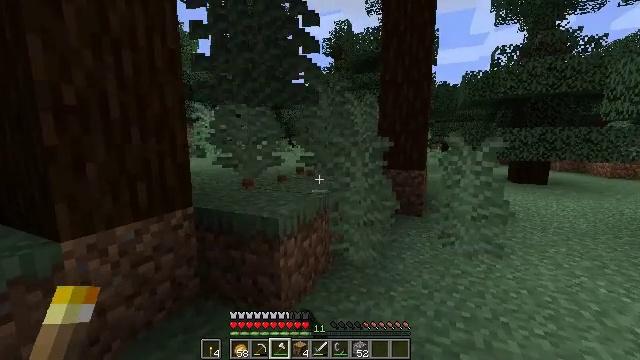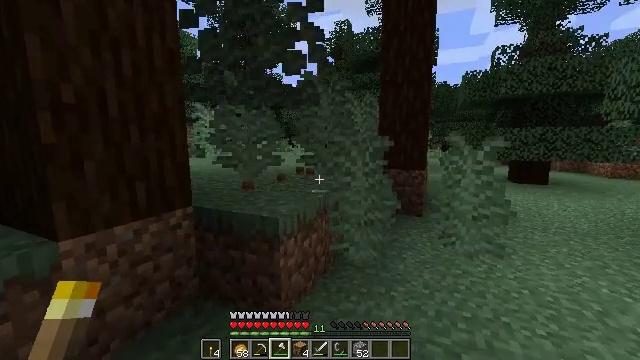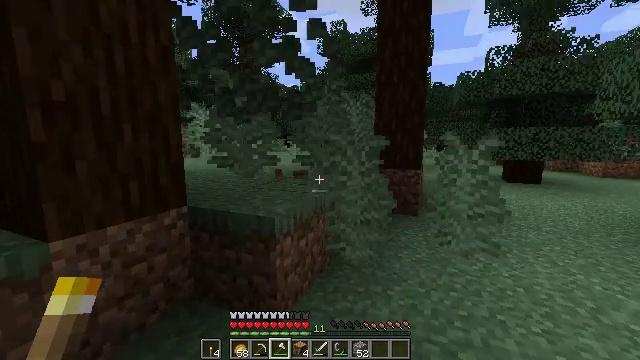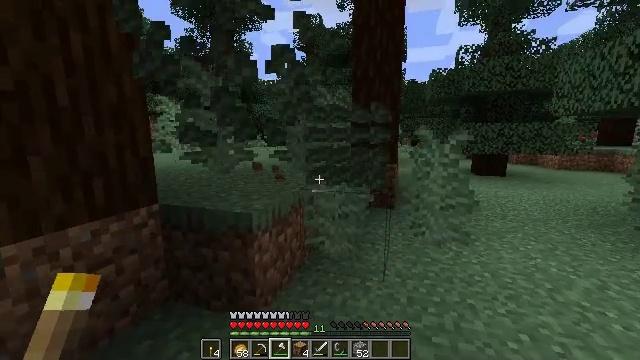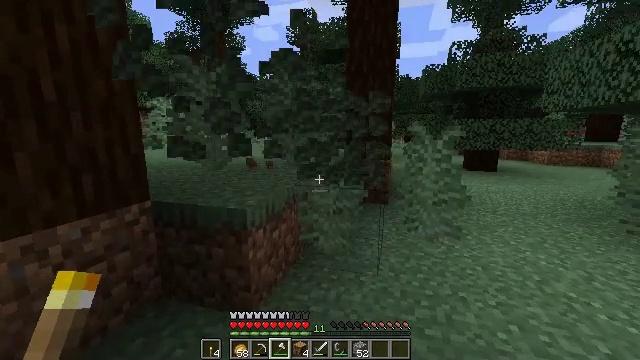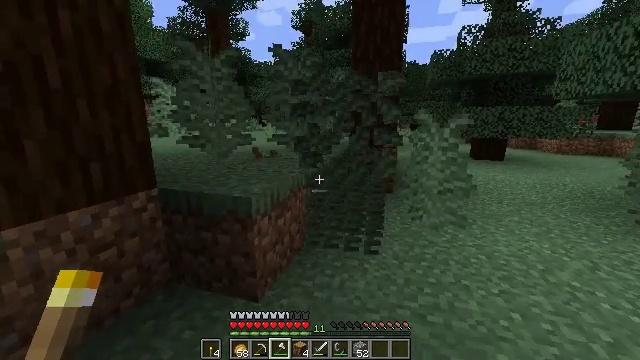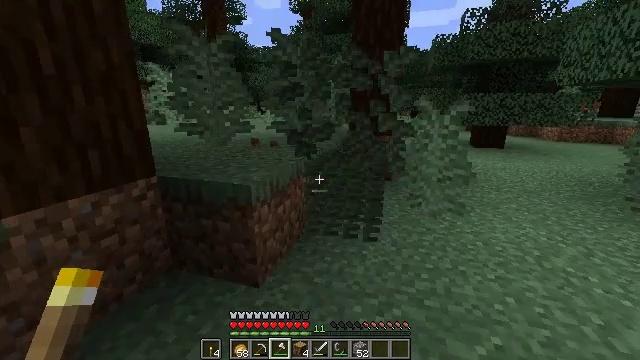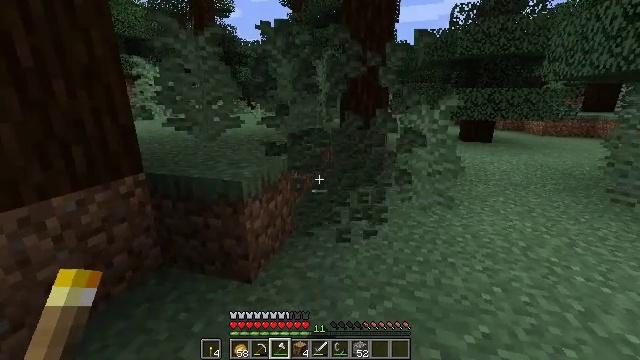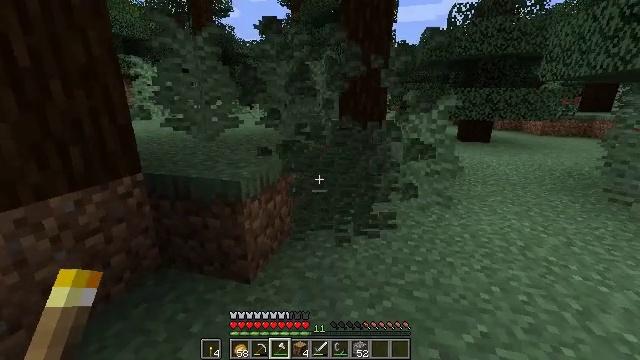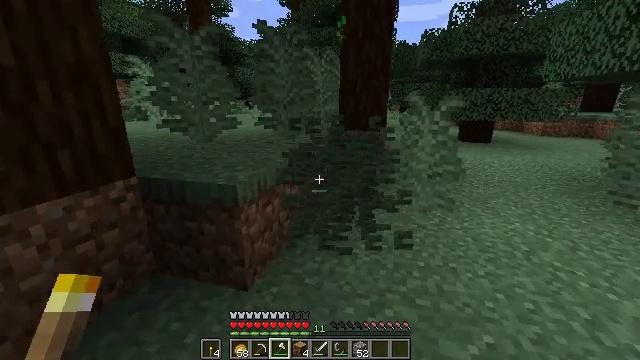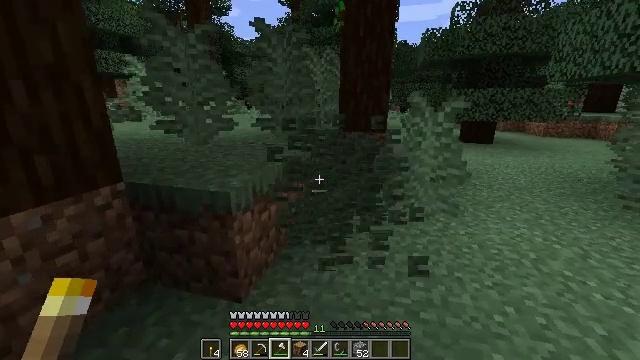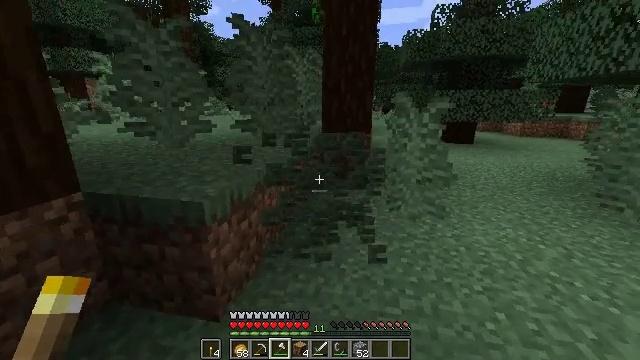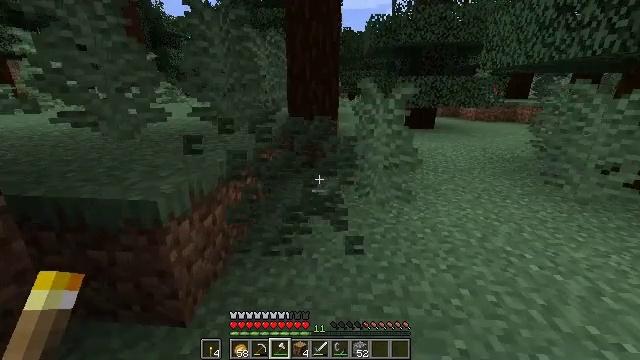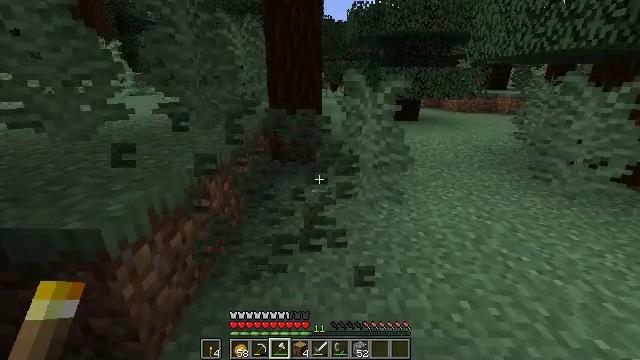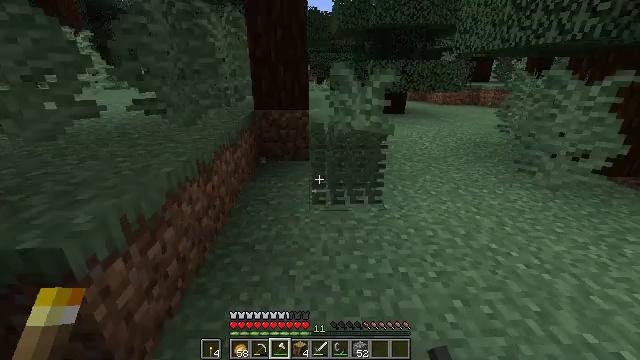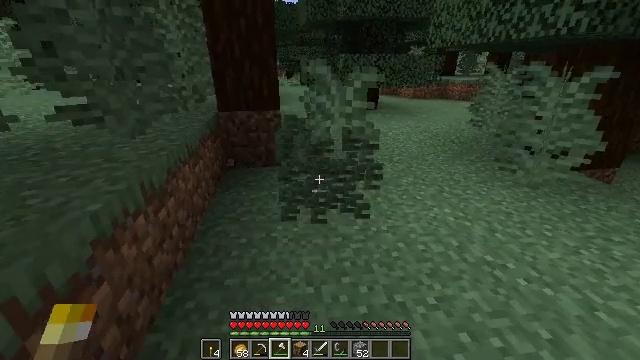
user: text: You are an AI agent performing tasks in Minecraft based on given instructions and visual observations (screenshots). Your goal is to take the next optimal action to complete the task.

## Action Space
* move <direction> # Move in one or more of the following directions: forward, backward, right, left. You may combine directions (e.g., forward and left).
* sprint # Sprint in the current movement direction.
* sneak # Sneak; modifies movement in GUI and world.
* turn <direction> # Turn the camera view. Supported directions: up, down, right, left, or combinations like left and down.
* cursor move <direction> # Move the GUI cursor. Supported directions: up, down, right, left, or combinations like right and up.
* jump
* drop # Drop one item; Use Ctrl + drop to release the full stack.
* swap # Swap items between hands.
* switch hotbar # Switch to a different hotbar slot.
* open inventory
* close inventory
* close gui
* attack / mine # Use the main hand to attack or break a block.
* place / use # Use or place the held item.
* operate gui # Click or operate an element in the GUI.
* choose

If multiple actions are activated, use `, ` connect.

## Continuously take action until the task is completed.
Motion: motion action
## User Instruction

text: Harvest the large fern for decoration.
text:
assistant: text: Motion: attack / mine
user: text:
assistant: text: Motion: attack / mine
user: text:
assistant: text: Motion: turn right and down, attack / mine
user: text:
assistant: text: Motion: turn right
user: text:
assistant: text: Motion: turn left and down, attack / mine
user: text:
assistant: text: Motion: turn down, attack / mine
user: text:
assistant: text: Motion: turn right and down, attack / mine
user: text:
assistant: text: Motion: no_op
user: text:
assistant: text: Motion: move forward, attack / mine
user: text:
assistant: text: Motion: move forward, attack / mine
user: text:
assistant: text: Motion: move forward, turn right, attack / mine
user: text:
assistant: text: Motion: move forward, turn right and down
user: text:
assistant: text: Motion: move forward, turn right and down, attack / mine
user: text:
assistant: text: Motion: move forward, turn right and down, attack / mine
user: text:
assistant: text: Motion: move forward, turn right and down, attack / mine
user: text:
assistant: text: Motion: turn right
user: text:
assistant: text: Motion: attack / mine
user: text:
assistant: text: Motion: attack / mine
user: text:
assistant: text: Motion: turn right, attack / mine
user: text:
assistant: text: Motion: turn right
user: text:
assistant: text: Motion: move forward, turn right and up
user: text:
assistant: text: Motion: move forward, turn right and up
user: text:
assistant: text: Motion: move forward, turn right and up
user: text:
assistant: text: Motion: move forward, attack / mine
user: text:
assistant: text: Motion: move forward, attack / mine
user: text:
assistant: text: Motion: move forward, turn right, attack / mine
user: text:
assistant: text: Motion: move forward, turn right and up, attack / mine
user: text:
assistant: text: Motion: turn right
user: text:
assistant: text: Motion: turn right, attack / mine
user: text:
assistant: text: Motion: turn right and down, attack / mine